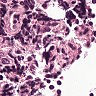
Metastatic tissue present: no